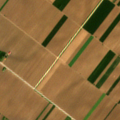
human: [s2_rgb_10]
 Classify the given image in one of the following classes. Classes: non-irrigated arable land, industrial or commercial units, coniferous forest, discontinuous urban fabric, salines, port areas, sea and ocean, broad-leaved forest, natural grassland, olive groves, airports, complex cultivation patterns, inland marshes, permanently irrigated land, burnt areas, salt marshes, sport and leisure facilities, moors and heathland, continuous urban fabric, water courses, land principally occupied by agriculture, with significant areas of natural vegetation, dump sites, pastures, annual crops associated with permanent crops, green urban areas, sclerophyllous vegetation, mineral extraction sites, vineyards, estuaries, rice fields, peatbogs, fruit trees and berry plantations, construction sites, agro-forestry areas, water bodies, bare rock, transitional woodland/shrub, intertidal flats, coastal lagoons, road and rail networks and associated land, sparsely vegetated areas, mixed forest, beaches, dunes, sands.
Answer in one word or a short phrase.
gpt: non-irrigated arable land